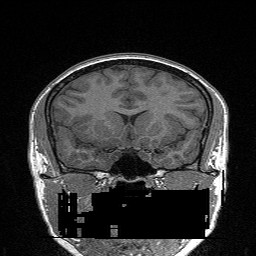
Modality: FLASH
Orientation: sagittal
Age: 24
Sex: female